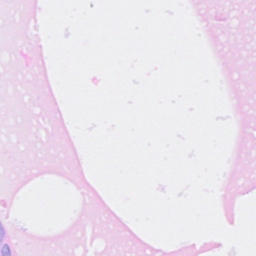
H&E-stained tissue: Breast